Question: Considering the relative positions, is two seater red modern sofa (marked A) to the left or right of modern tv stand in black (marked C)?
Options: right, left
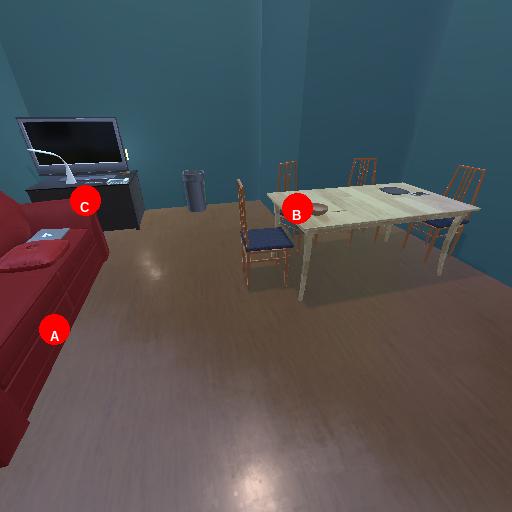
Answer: right